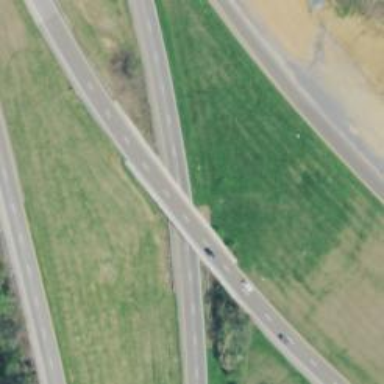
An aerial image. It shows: Bridge over motorway.